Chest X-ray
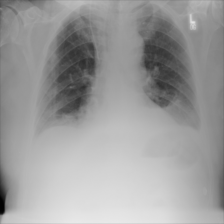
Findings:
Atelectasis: positive
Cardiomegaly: negative
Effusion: negative
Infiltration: negative
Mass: negative
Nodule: negative
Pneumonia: negative
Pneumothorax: negative
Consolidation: negative
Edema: negative
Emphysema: negative
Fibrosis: negative
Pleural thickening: positive
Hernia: negative